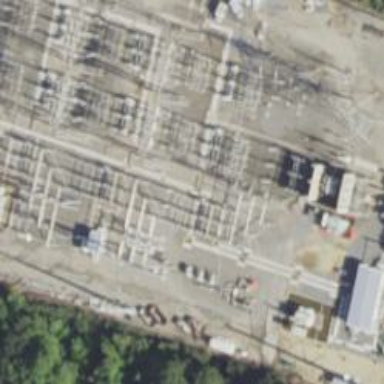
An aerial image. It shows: Switch for power supply.